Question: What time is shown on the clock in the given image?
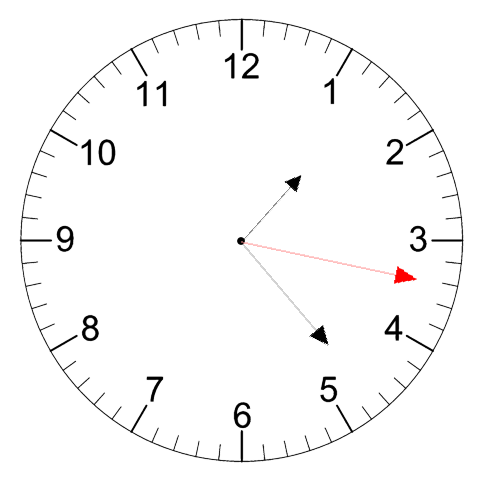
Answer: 01:23:17